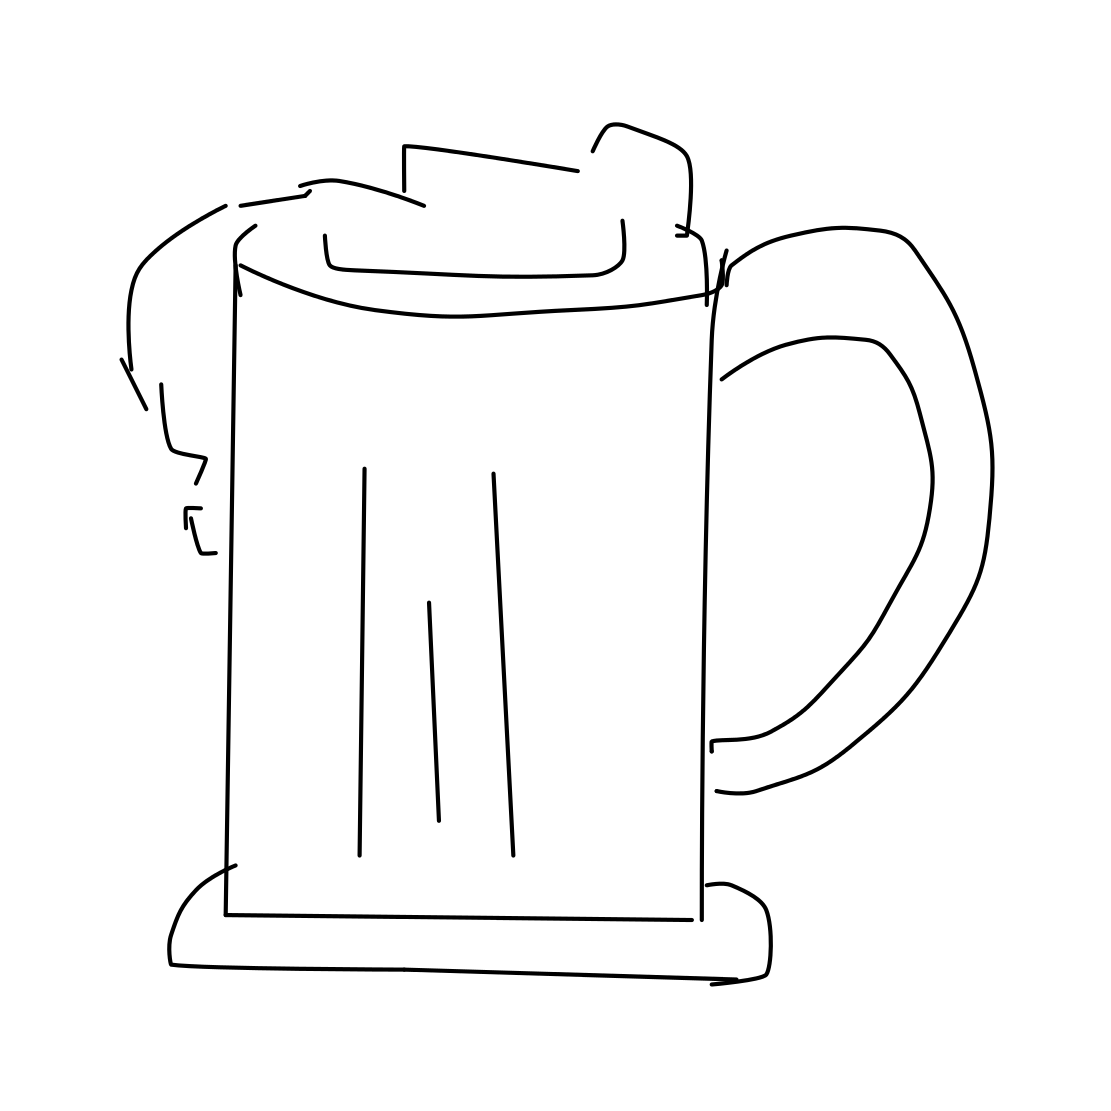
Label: beer-mug